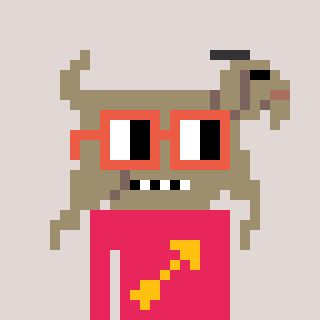
a pixel art character with square orange glasses, a goat-shaped head and a redpinkish-colored body on a warm background